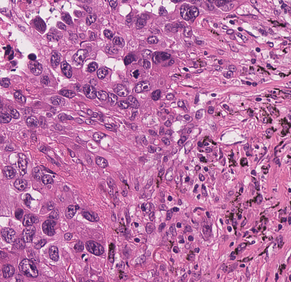
Tumor epithelial tissue: yes
Tumor-associated stroma tissue: yes
Normal tissue: no